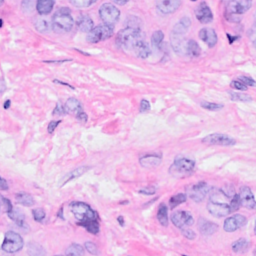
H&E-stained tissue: Breast